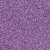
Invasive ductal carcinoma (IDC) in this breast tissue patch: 1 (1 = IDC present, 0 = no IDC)